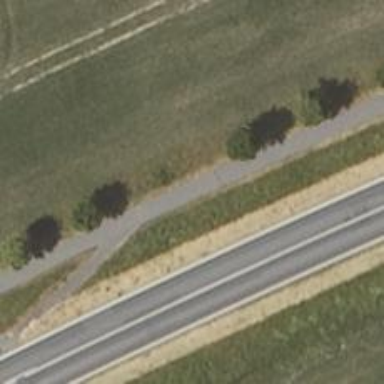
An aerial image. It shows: Row of deciduous broadleaved trees.